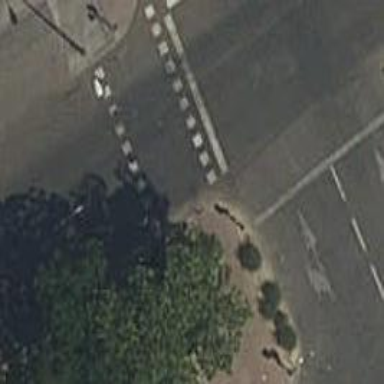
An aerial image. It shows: Zebra crossing with traffic signals.